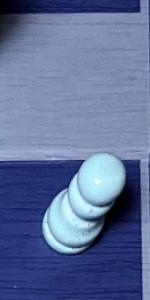
Label: Pawn_White